Question: When I put a 'ListView' on the XML like this:
'''
<ListView
android:id="@+id/list"
android:layout_width="match_parent"
android:layout_height="match_parent"/>
'''
and I haven't put the items in from the MainActivity, but it already gives me the default items from 1 to 8 (like screenshot) even if I use 'ArrayAdapter' in 'MainActivity', it's still not changing the 'ListView'.

Any help on this would be appreciated.
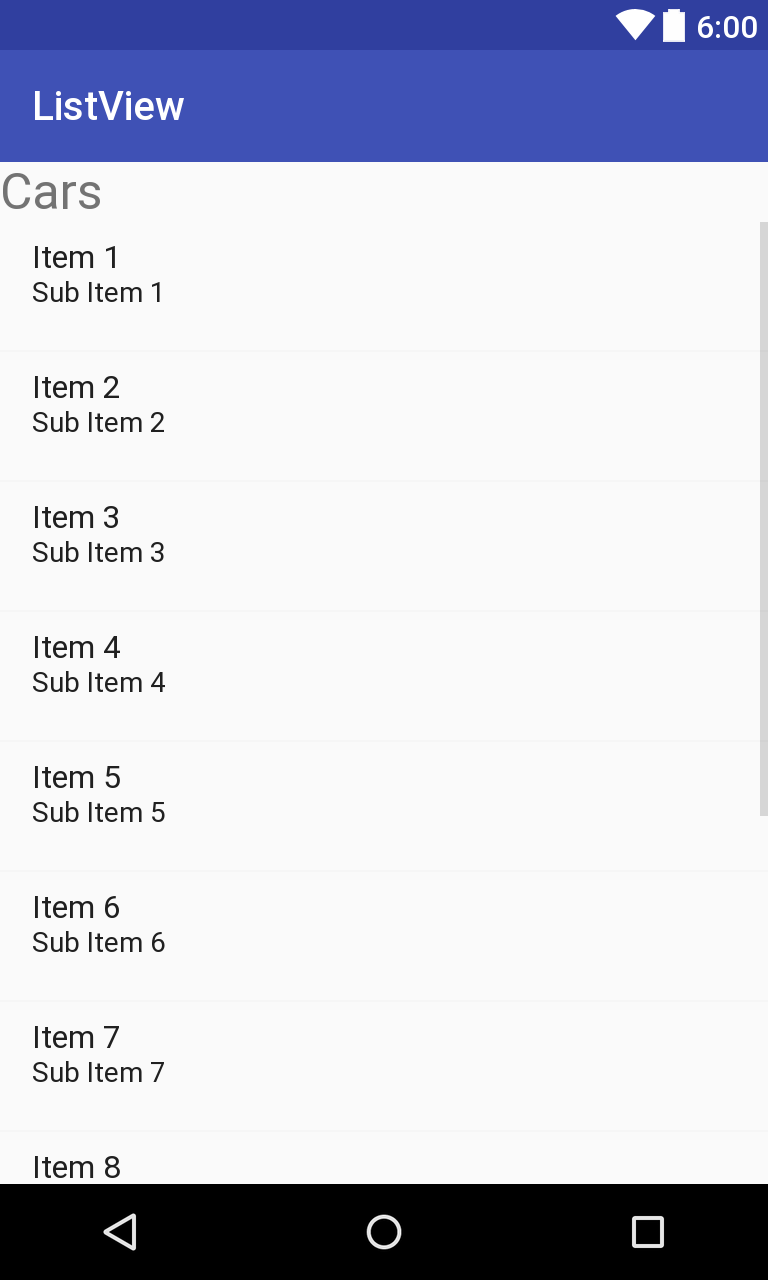
Answer: As per the screenshot you have posted, it is the result of the listview not being properly initialized.
Your layout should look something like this
'''
<LinearLayout xmlns:android="http://schemas.android.com/apk/res/android"
xmlns:tools="http://schemas.android.com/tools"
android:layout_width="match_parent"
android:layout_height="match_parent"
android:orientation="vertical"
tools:context=".ListActivity" >
<ListView
android:id="@+id/mobile_list"
android:layout_width="match_parent"
android:layout_height="wrap_content" >
</ListView>
</LinearLayout>
'''
Your MainActivity should look something like this
'''
import android.os.Bundle;
import android.app.Activity;
import android.view.Menu;
import android.widget.ArrayAdapter;
import android.widget.ListView;
public class MainActivity extends Activity {
// Array of strings...
String[] mobileArray = {"Android","IPhone","WindowsMobile","Blackberry",
"WebOS","Ubuntu","Windows7","Max OS X"};
@Override
protected void onCreate(Bundle savedInstanceState) {
super.onCreate(savedInstanceState);
setContentView(R.layout.activity_main);
ArrayAdapter adapter = new ArrayAdapter<String>(this,
R.layout.activity_listview, mobileArray);
ListView listView = (ListView) findViewById(R.id.mobile_list);
listView.setAdapter(adapter);
}
}
'''
And your listview item layout resource file should look something like this
'''
<?xml version="1.0" encoding="utf-8"?>
<!-- Single List Item Design -->
<TextView xmlns:android="http://schemas.android.com/apk/res/android"
android:id="@+id/label"
android:layout_width="fill_parent"
android:layout_height="fill_parent"
android:padding="10dip"
android:textSize="16dip"
android:textStyle="bold" >
</TextView>
'''
This should help you to understand how it functions. For more, check this <URL>